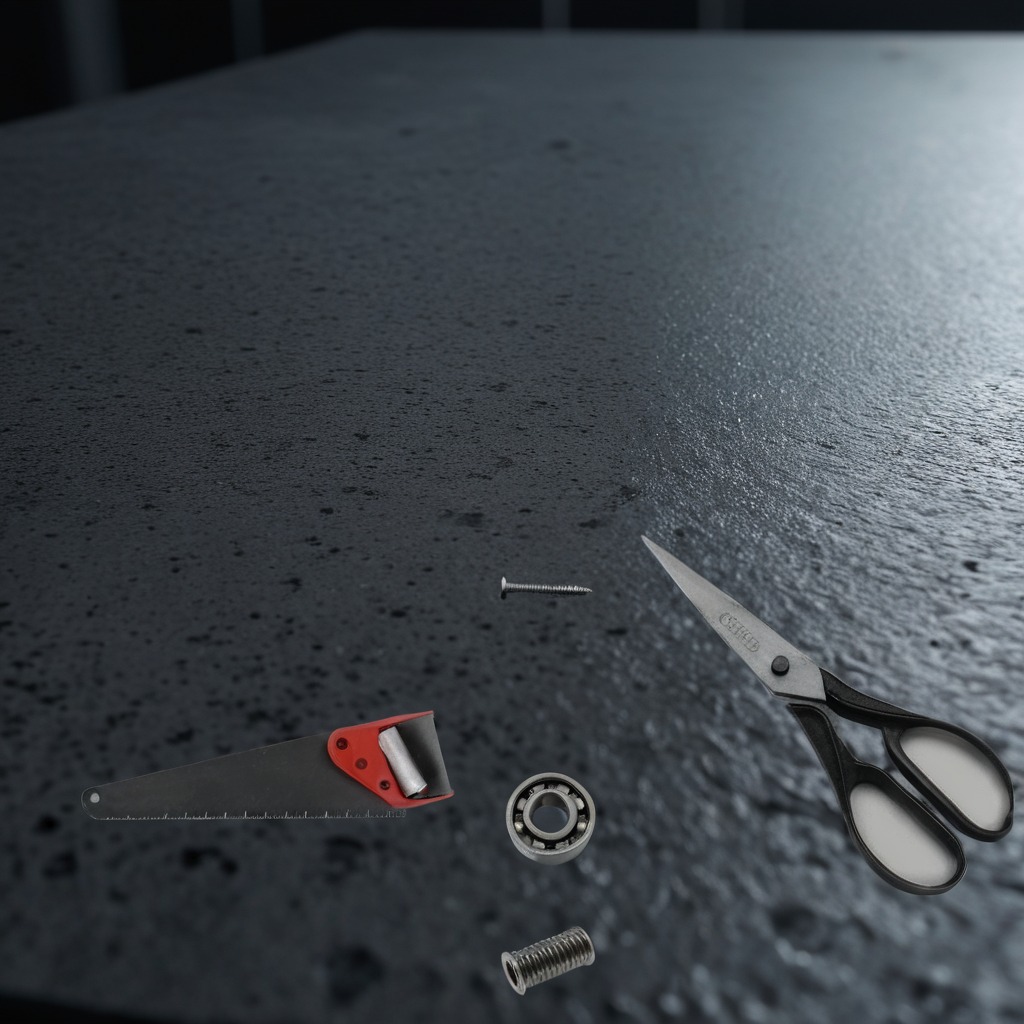
A ball bearing, a machine screw, a coiled metal spring, a handheld metal saw, and a pair of scissors are lying on a clean granite table inside a workshop at night.